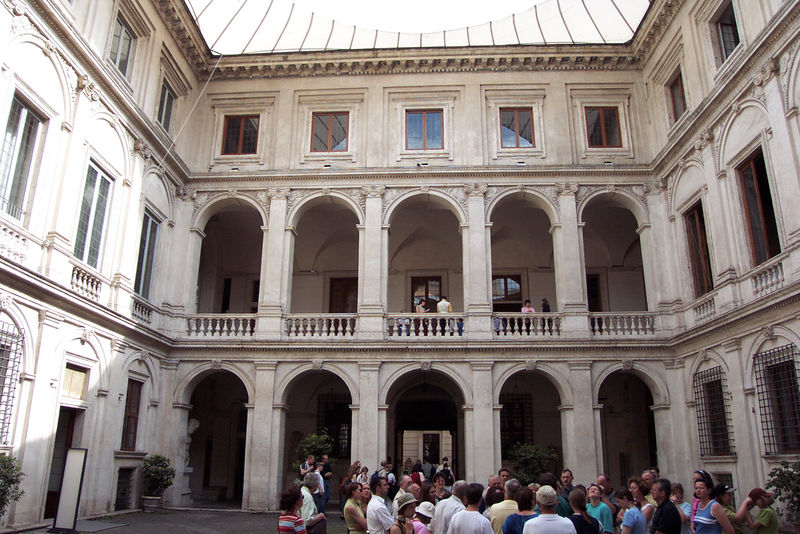
Titel: Palazzo Altemps, Rom
Standort: Rom, Palazzo Altemps (EU - I - Latium)
Schlagwörter: gruppe, himmel, mann, schatten, weiß, frauen, menschen, fenster, frau, köpfe, licht, männer, säulen, tür, dach, gebäude, haus, schloss, leute, ornament, architektur, brüstung, büsche, gitter, kirche, sonne, kind, pflanze, renaissance, kinder, balkon, blumenkübel, bogen, türen, zuschauer, hof, besucher, pilaster, rundbogen, geländer, galerie, galerien, foto, fotografie, bögen, gang, arkade, innenhof, berlin, palast, balustrade, arkaden, topfpflanze, etagen, museum, glasdach, höfe, führung, bauwerk, gänge, bogengang, balluster, touristen, augsburg, akaden, überdacht, führer, hackesche höfe, blumenkügel, maximilianmuseum